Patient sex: M
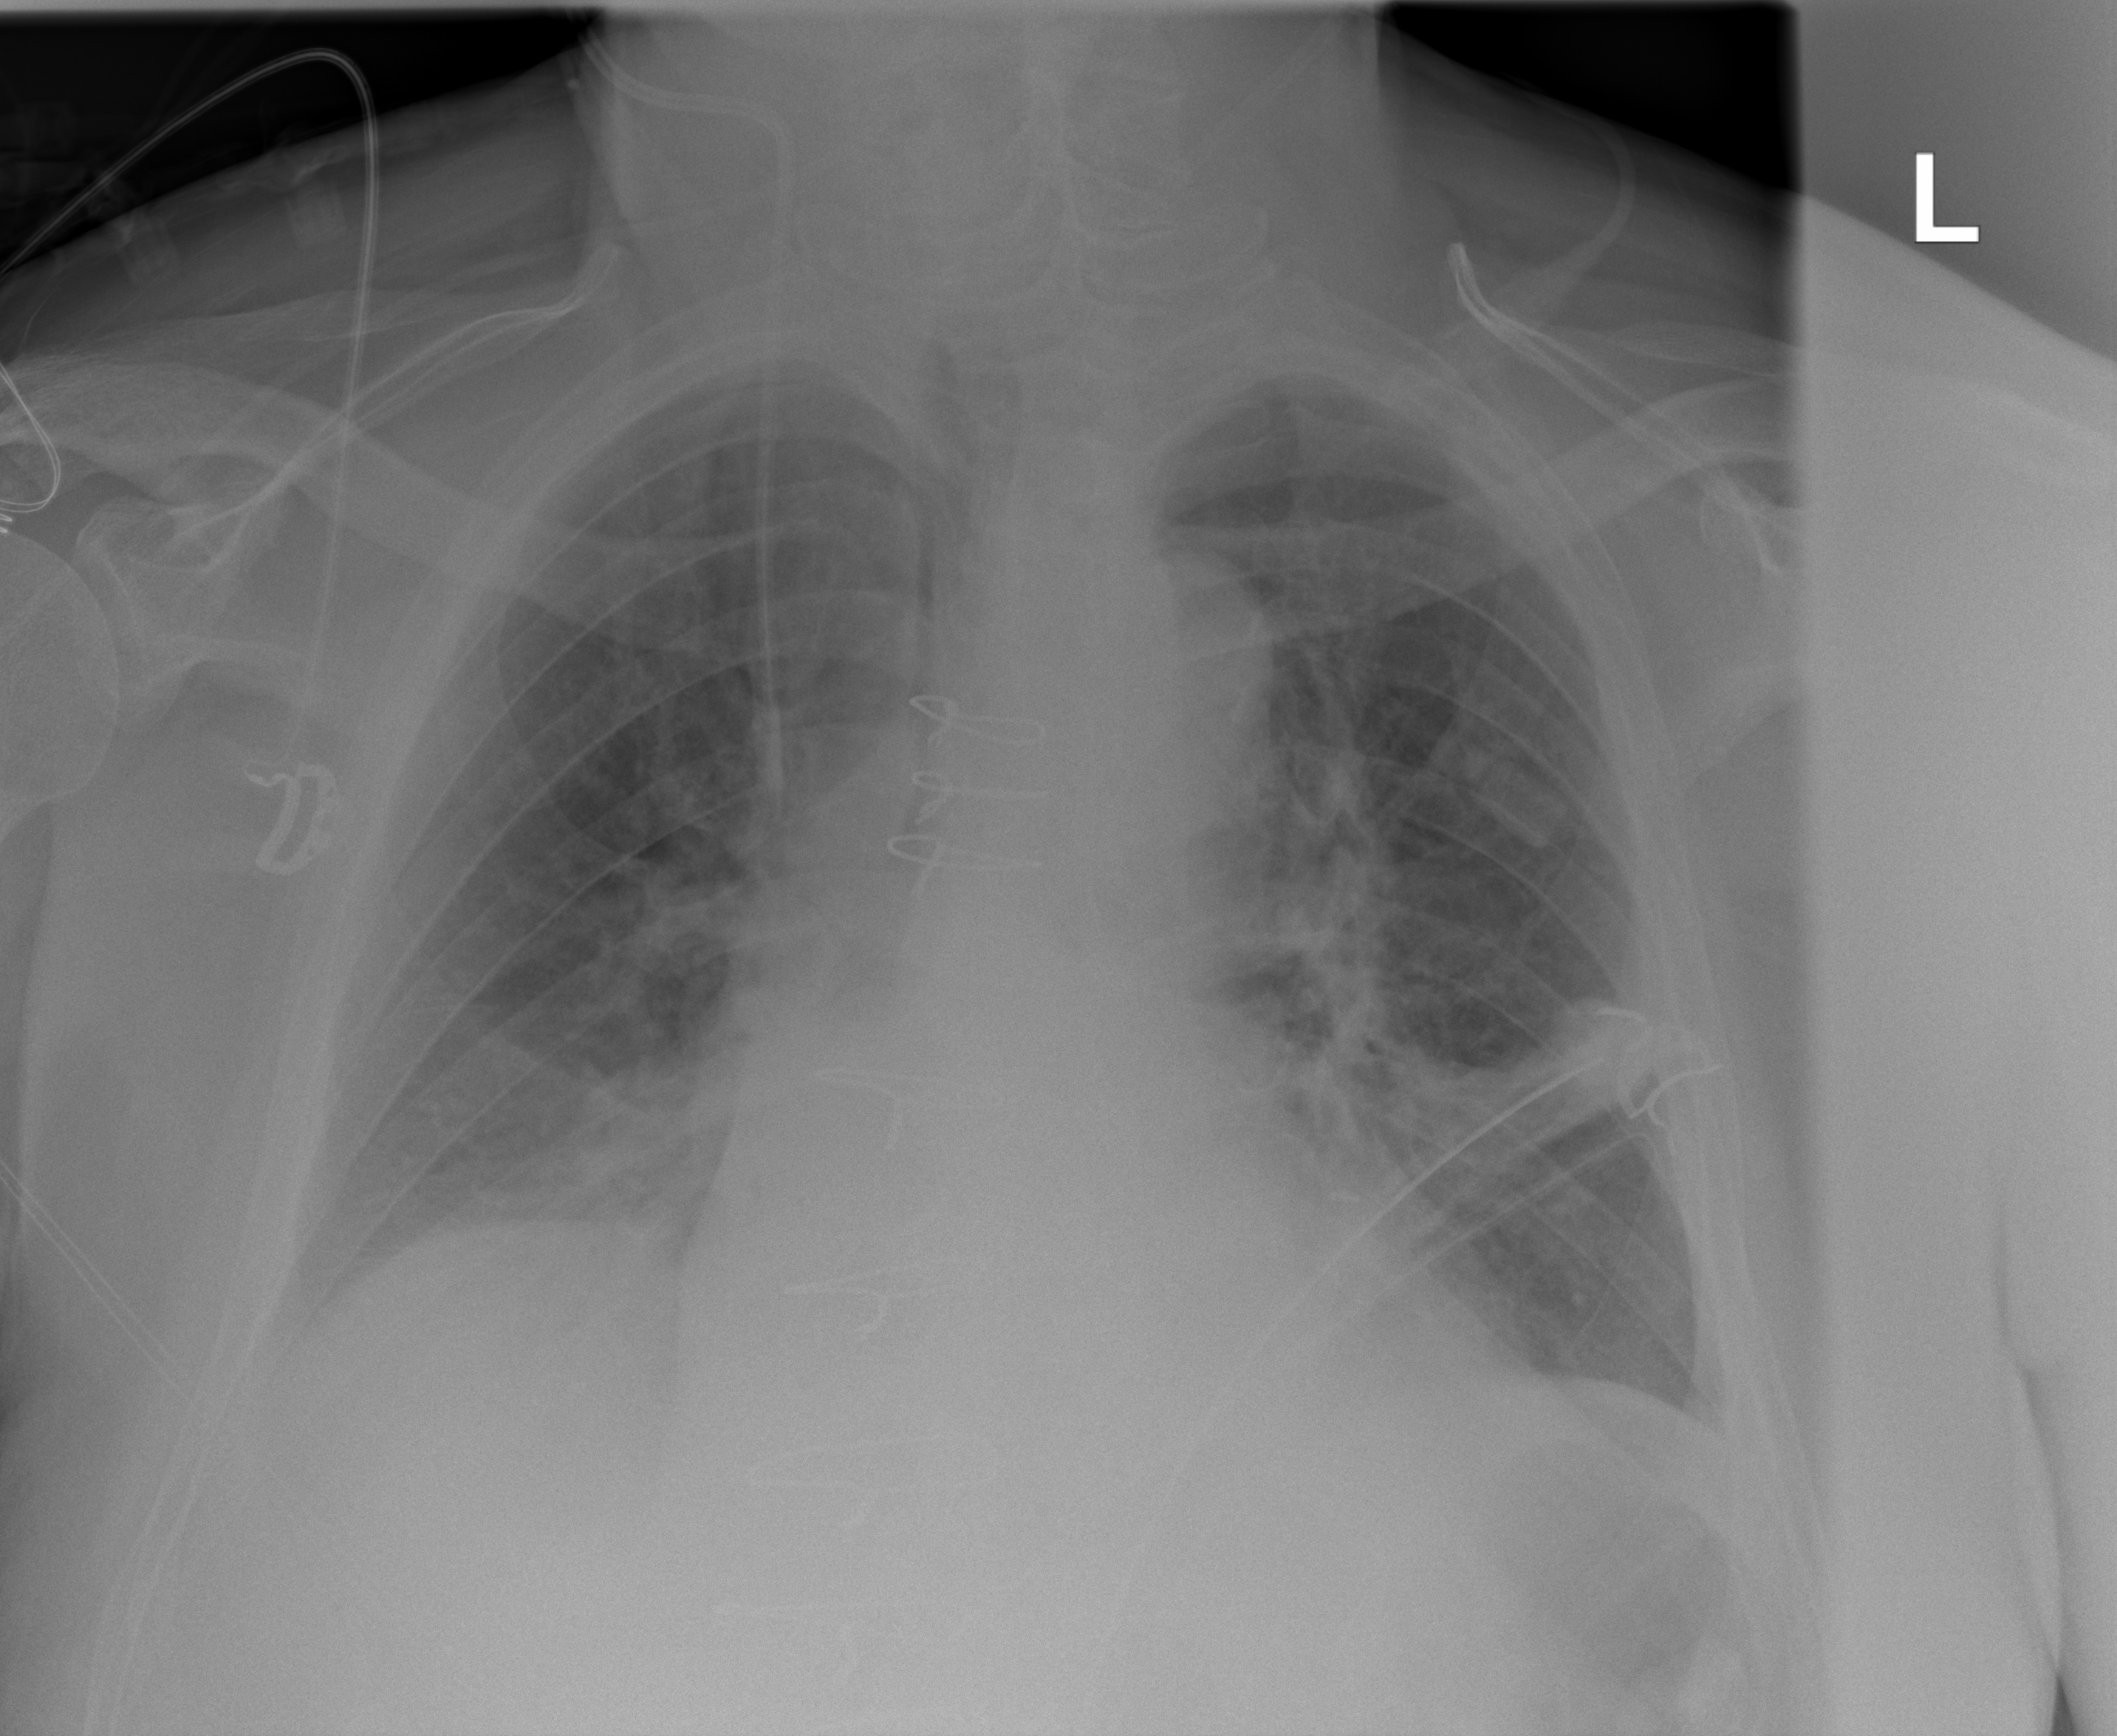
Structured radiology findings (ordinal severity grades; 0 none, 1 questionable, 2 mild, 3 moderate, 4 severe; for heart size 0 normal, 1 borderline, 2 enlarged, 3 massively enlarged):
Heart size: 2
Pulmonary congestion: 2
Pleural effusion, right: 1
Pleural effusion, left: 1
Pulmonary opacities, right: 1
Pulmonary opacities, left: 1
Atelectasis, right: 2
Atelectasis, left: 2